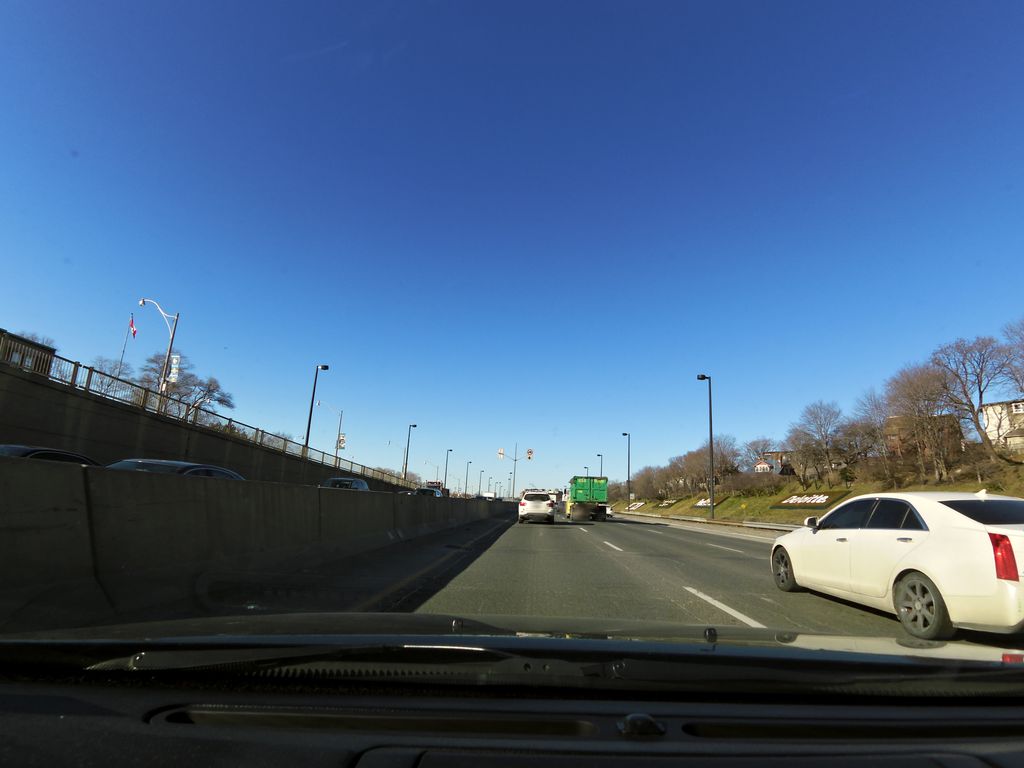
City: toronto